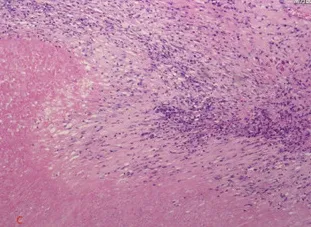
Microscopic examination of the tumor revealed necrosis of the massive HCC with no tumor cells observed on the resection margins, and the portal vein tumor thrombus had necrotic tissue. The pathological examination.
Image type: pathology (h&e)